Question: I have 100 tables with the same schema. What is the best solution with Fluent NHibernate for this situation? I mean what mapping(s) I should create? Thanks in advance!
See pict.:

PS. Every table contains a really huge amount of data.
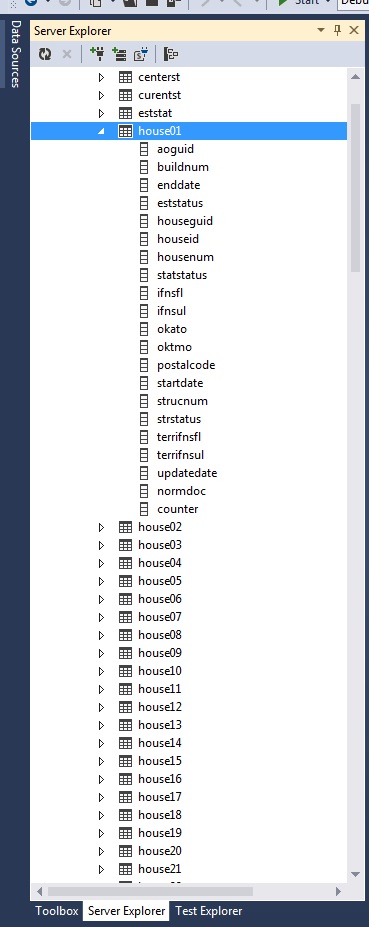
Answer: If you want to map all the tables for reading purposes, you can do it creating an SQL view that performs a 'UNION ALL' query over all your tables.
Then, just map your SQL view as you map a single table.
Take a look into this <URL>.